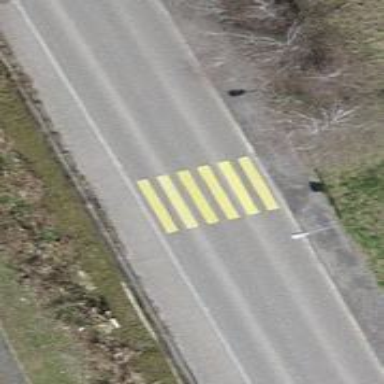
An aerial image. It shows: Uncontrolled road crossing.